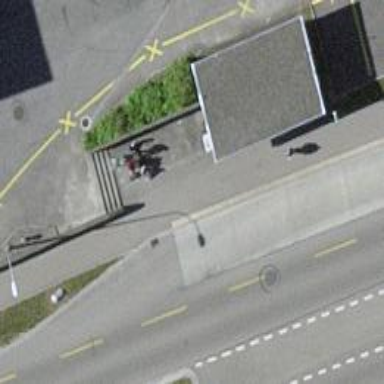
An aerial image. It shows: Bus stop with sheltered platform for public transport.